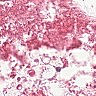
Metastatic tissue present: no